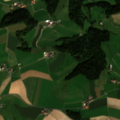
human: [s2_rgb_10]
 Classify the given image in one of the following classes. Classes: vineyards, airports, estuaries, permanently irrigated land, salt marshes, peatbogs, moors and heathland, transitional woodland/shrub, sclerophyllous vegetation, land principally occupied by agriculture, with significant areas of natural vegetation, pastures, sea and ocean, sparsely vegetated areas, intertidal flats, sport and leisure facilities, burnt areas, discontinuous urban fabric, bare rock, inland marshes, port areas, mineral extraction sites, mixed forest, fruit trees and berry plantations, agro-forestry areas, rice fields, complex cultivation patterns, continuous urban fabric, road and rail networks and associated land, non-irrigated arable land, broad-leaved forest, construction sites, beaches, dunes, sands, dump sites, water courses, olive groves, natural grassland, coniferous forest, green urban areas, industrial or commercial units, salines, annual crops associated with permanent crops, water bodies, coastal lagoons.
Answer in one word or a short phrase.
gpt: non-irrigated arable land, pastures, complex cultivation patterns, coniferous forest